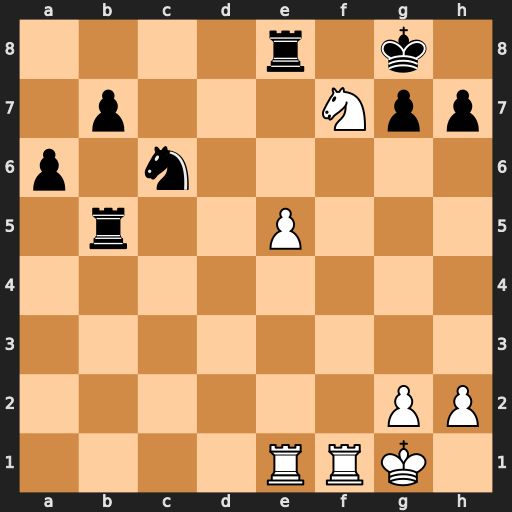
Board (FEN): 4r1k1/1p3Npp/p1n5/1r2P3/8/8/6PP/4RRK1
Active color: w
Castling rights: -
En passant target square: -
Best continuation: Nd6 Re6 Nxb5